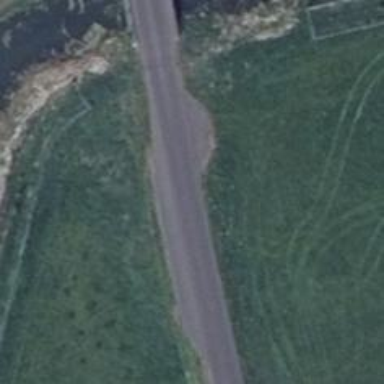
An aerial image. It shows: Passing place on the road.